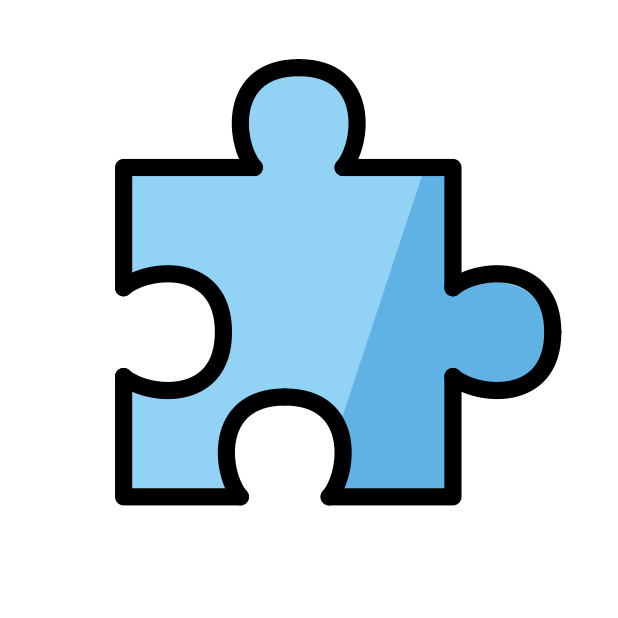
puzzle piece